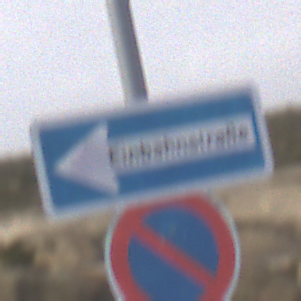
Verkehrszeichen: EinbahnstrasseLinksweisend
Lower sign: EingeschraenktesHalteverbot
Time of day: Midday
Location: Outdoor (Nature)
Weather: PartlyCloudy
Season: NotSpecified
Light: Natural